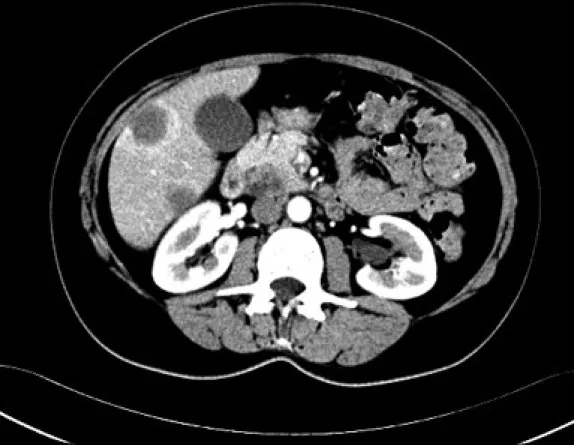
Abdominal computed tomography scan with contrast during the arterial phase. Multiple low-
density masses in the liver; ill defined, low-density mass, in the pancreas.
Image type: radiology (ct)